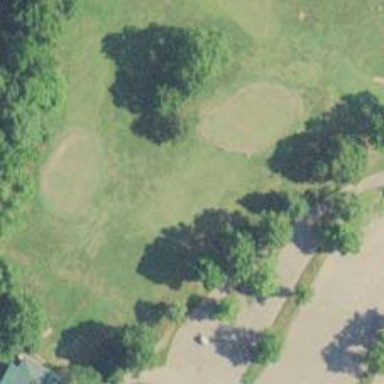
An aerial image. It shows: View of golf hole.